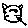
Label: cat